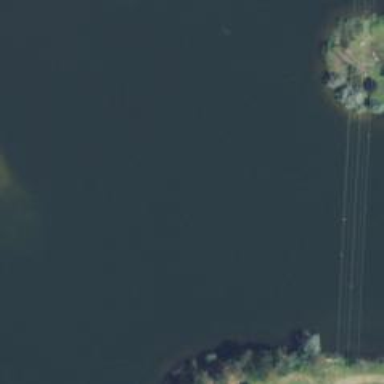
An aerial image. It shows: Reservoir.